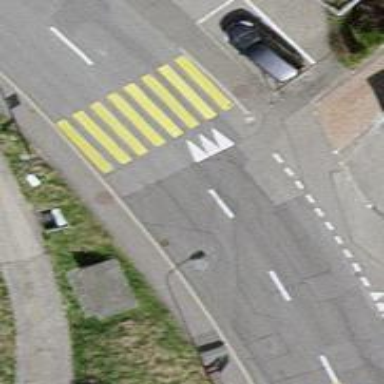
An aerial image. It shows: Zebra crossing on the road.